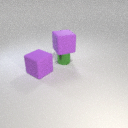
large purple rubber cube above small green metal cylinder